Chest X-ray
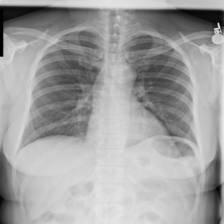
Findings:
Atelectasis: negative
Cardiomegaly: negative
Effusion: negative
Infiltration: negative
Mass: negative
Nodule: negative
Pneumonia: negative
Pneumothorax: negative
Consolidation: negative
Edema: negative
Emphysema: negative
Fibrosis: negative
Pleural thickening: negative
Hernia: negative